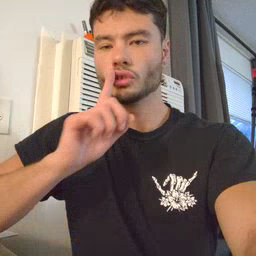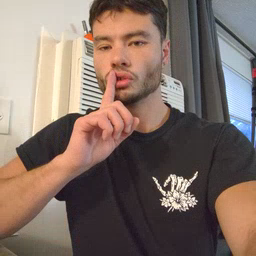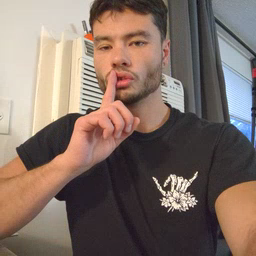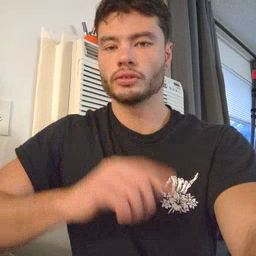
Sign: shhh